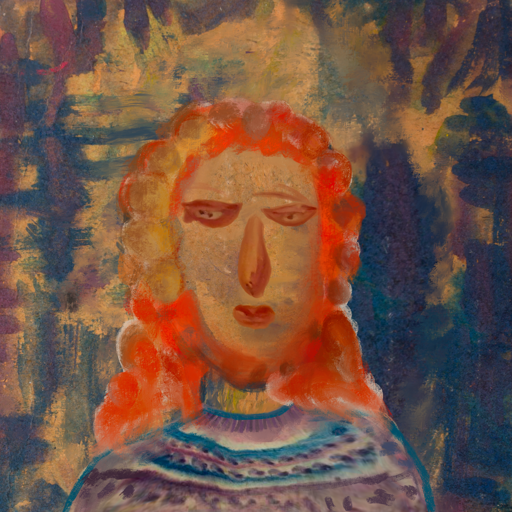
Background: InTheSun, Head And Neck Front: In_The_Sun, Face Front: Pious_Lady, Bust: HillGirl, Hair Front: Rupkatha, Head Accessory: Blank, Second Necklace: Blank, Necklace: Blank, Baby: Blank